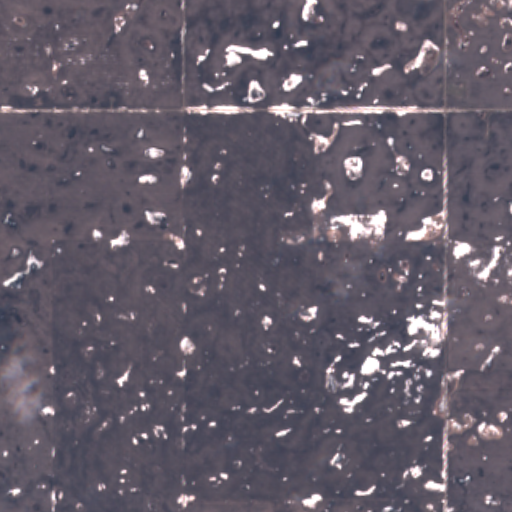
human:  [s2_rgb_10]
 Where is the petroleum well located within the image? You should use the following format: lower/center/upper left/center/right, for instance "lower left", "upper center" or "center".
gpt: The petroleum well is located in the upper right of the image.
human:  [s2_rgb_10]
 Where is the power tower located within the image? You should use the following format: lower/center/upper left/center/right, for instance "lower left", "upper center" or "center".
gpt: The power tower is located in the lower right of the image.
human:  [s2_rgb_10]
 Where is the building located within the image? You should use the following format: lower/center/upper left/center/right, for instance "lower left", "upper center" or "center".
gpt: The building is located in the upper right of the image.
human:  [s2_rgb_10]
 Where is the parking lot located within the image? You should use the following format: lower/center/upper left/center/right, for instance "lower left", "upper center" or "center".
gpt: There is no parking lot in the image.